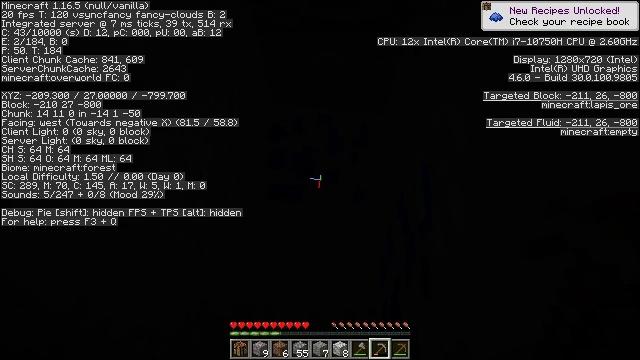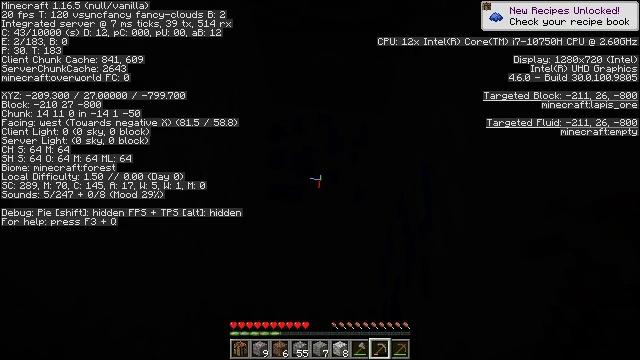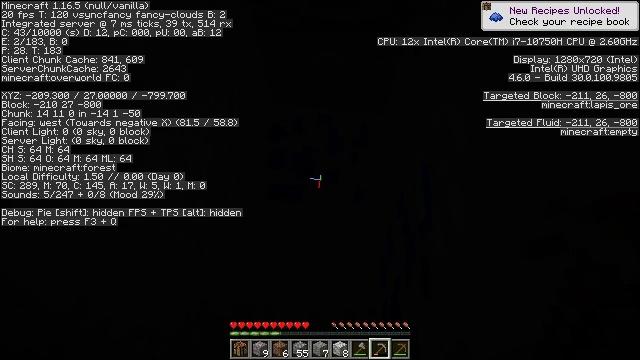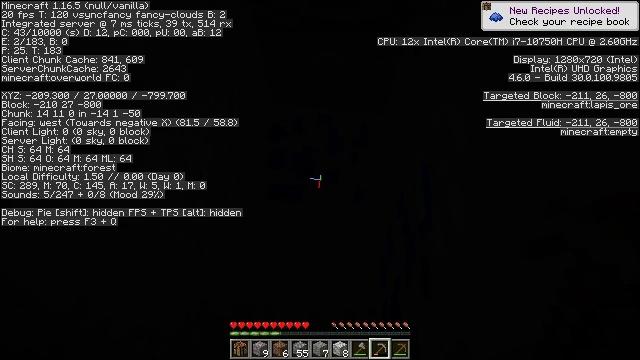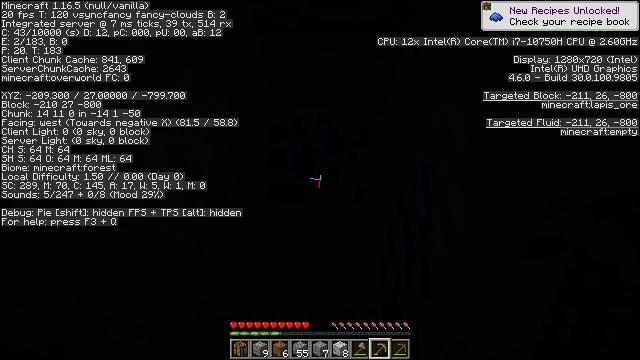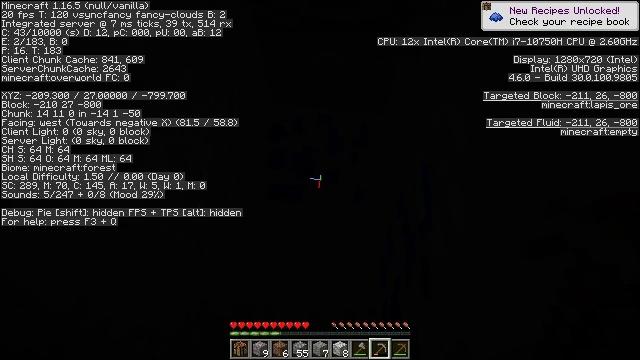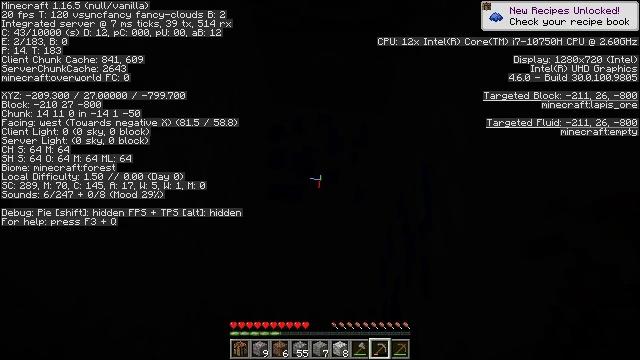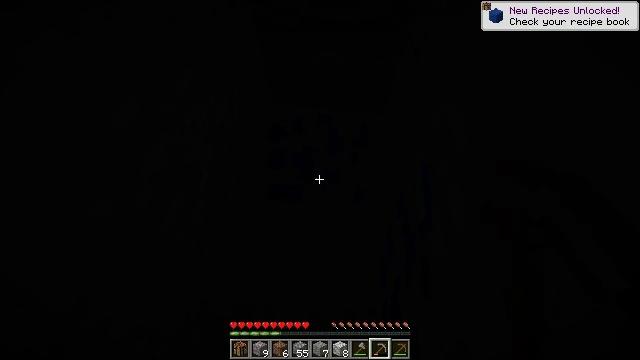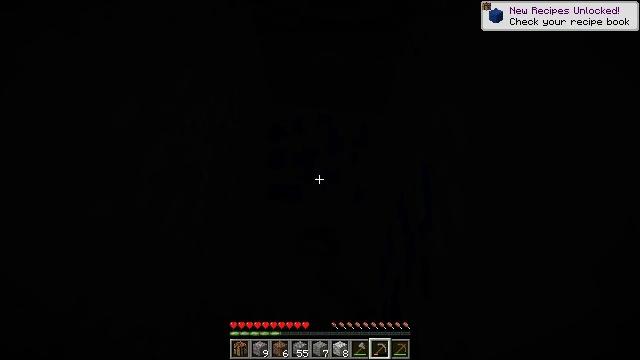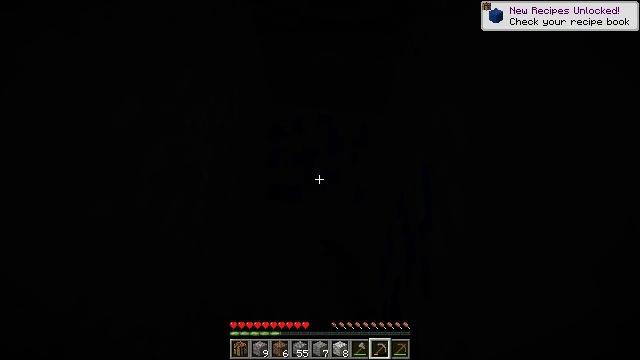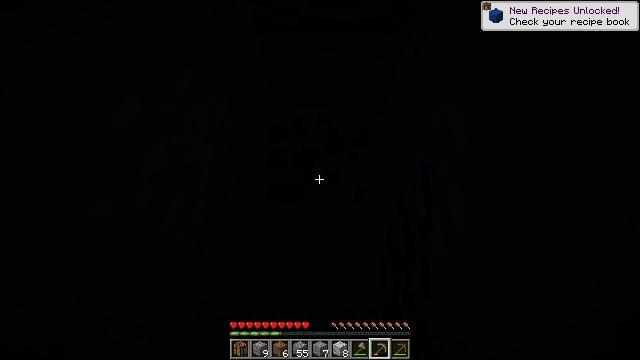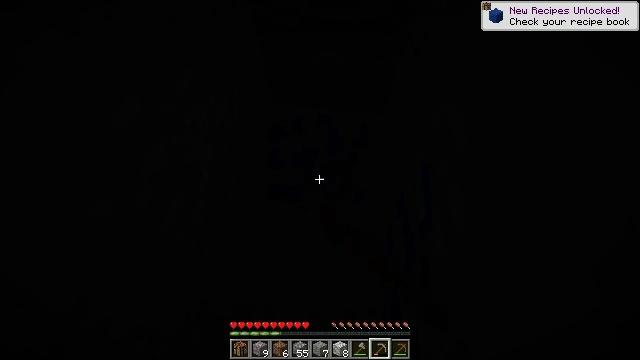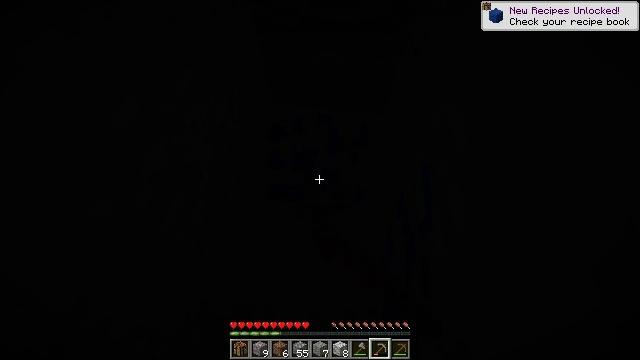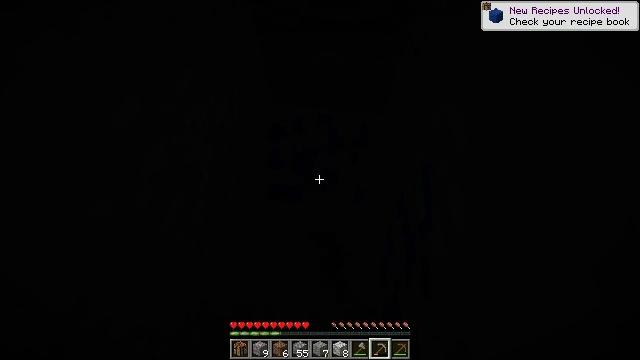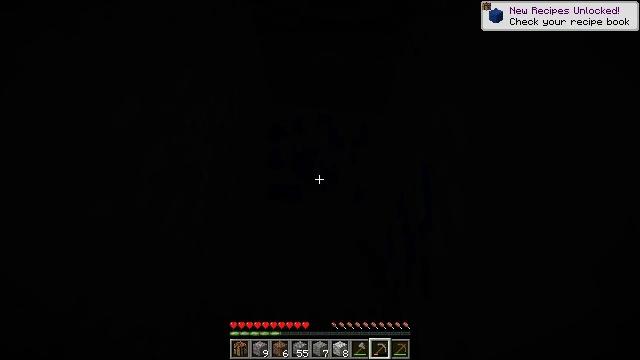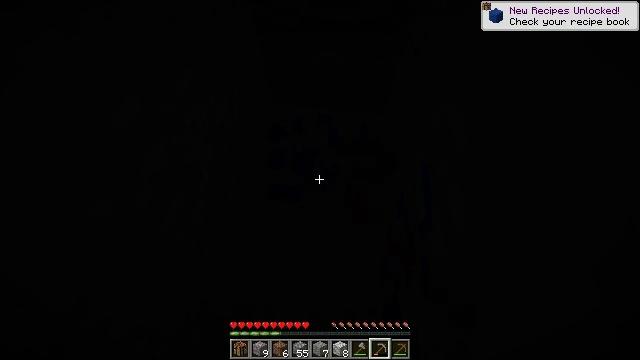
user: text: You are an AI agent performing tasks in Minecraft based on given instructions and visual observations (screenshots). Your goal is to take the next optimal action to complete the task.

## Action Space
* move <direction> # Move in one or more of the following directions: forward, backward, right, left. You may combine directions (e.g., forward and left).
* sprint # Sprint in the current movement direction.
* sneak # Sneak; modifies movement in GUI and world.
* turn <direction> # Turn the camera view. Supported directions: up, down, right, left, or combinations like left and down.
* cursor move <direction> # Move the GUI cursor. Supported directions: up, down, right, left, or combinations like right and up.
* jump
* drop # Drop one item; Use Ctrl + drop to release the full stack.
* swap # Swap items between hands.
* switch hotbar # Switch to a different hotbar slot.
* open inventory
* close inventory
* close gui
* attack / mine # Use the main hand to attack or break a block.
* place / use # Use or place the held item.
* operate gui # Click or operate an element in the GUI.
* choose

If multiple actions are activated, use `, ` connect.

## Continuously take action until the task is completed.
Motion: motion action
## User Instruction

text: Break lapis ore with a pickaxe.
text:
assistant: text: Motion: no_op
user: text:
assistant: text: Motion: no_op
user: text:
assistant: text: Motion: no_op
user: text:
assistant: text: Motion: no_op
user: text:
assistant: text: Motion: no_op
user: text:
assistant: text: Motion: attack / mine
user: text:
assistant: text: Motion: attack / mine
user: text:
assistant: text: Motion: attack / mine
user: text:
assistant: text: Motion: attack / mine
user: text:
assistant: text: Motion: attack / mine
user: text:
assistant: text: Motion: attack / mine
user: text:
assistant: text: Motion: attack / mine
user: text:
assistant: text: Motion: attack / mine
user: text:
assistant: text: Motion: attack / mine
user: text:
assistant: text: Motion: attack / mine
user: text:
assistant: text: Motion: attack / mine
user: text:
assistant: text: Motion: attack / mine
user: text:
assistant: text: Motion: attack / mine
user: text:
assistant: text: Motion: attack / mine
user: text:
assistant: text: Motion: attack / mine
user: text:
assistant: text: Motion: attack / mine
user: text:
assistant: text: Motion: attack / mine
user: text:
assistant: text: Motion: attack / mine
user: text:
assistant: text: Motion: attack / mine
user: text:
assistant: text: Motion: attack / mine
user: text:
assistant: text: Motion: attack / mine
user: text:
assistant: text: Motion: attack / mine
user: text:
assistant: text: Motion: attack / mine
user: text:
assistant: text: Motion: move forward, turn down, attack / mine
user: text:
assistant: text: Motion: move forward, turn down, attack / mine